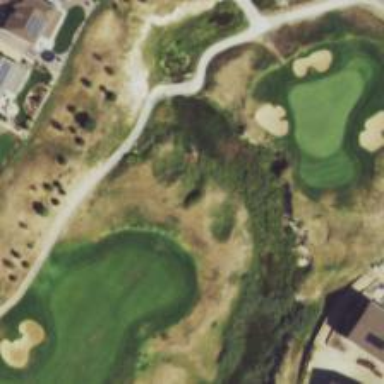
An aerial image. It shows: Area with grass used as rough in golf course.